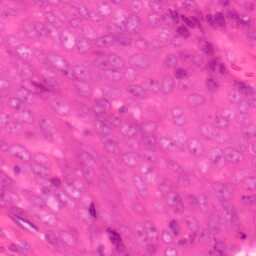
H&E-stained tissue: Colon